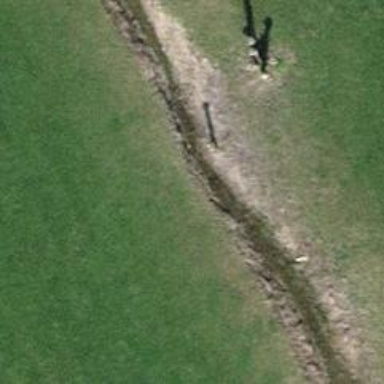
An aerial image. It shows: Lateral water hazard on golf course.